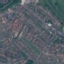
Land use / land cover: Residential